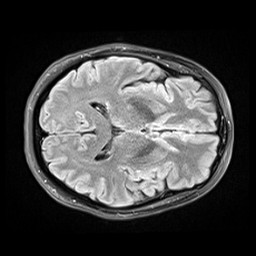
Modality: FLAIR
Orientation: axial
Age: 44
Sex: female
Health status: healthy
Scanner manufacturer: siemens
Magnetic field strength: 3 T
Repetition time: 9 s
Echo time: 0.088 s